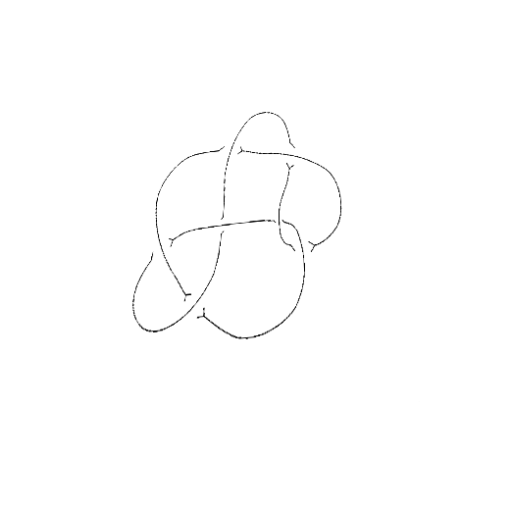
Crossing number: 7